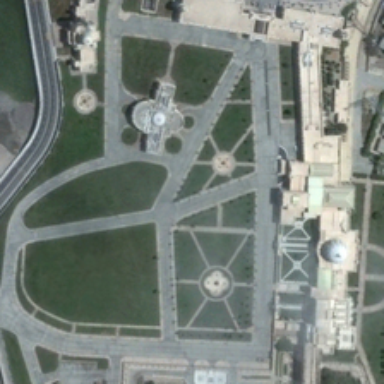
There is a road near the square .